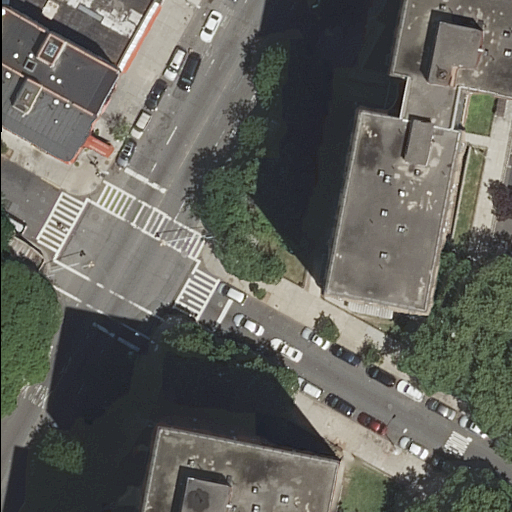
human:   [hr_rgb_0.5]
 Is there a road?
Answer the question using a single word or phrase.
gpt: yes

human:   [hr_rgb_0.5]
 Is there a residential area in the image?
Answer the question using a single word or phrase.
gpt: yes

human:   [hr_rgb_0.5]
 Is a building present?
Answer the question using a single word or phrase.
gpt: yes

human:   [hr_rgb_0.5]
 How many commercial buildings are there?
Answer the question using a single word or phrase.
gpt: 0

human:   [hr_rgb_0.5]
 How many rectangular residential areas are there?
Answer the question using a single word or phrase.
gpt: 0

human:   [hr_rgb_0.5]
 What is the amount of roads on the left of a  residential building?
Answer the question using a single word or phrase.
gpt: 2

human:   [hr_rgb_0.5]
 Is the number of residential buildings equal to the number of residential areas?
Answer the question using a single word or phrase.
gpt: no

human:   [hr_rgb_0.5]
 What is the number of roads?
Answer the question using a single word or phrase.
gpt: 2

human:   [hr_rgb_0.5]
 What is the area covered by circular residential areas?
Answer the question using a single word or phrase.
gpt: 0m2

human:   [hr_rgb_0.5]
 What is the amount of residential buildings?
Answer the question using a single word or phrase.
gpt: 6

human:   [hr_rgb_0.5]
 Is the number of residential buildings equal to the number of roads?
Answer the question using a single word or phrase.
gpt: no

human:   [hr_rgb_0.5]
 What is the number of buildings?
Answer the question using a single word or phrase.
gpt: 6

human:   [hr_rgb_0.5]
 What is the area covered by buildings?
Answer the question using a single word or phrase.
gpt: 2109m2

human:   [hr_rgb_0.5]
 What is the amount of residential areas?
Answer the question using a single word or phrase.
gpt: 1

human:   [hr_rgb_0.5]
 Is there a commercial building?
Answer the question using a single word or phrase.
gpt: no

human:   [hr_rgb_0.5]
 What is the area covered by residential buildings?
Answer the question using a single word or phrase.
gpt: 2109m2

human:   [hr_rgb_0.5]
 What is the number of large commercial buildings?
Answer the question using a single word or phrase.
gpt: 0

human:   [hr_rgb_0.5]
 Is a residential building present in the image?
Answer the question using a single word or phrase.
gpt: yes

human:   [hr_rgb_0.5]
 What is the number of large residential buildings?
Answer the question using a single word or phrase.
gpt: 1

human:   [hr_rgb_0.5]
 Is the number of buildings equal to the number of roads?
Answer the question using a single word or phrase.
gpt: no

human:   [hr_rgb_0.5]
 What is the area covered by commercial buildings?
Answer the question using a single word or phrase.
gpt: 0m2

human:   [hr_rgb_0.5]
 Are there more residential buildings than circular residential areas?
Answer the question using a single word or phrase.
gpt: yes

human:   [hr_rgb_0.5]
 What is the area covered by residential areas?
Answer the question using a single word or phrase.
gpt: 1191m2

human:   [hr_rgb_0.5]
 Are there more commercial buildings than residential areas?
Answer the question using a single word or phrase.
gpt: no

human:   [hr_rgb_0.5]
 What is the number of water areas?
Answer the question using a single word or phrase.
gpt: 0

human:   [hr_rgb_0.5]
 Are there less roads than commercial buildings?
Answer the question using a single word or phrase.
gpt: no

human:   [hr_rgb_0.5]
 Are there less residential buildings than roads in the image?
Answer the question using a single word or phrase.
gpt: no

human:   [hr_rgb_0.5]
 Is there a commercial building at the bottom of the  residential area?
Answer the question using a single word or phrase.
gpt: no

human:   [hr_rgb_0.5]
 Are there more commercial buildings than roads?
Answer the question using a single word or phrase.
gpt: no

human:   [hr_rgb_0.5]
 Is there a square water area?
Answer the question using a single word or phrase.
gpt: no

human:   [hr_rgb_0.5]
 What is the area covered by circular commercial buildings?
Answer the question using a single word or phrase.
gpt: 0m2

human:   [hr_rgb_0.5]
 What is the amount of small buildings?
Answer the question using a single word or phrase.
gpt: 1

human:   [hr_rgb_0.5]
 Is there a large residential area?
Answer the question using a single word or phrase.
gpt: yes

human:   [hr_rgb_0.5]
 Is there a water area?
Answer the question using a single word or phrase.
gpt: no

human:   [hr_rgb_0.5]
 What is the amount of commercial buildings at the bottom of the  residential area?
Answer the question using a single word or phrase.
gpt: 0

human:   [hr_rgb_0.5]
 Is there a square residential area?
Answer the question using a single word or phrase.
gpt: no

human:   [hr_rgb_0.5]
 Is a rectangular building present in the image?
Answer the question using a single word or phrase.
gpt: yes

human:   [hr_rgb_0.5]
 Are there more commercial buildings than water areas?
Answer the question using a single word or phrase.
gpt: no

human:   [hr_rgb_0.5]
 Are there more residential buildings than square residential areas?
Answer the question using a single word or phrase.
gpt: yes

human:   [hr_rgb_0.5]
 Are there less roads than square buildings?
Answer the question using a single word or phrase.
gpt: no

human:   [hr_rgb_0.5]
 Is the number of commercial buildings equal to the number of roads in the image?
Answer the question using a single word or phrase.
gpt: no

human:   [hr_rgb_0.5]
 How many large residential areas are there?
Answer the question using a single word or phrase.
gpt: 1

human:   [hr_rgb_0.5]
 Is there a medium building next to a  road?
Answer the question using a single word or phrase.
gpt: yes

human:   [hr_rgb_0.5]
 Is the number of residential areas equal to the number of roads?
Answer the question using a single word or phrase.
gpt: no

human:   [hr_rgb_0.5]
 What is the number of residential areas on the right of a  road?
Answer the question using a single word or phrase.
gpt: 1

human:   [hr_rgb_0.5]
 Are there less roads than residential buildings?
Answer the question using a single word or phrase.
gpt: yes

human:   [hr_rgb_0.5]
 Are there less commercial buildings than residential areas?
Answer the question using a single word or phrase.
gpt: yes

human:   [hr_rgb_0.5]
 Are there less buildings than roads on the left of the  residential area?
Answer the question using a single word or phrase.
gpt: no

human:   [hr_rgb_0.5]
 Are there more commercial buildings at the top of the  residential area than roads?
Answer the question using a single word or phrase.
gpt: no

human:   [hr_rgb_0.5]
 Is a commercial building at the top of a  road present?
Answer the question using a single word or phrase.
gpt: no

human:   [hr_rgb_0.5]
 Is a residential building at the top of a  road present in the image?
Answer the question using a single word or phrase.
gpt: yes

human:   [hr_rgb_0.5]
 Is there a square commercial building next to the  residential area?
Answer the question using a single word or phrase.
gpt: no

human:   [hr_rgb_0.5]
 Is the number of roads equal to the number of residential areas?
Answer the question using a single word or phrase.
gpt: no

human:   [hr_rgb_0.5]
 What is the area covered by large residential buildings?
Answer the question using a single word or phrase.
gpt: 1153m2

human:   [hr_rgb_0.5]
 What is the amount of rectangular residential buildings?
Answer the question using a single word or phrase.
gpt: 5

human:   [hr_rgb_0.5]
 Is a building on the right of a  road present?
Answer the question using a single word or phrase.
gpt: yes

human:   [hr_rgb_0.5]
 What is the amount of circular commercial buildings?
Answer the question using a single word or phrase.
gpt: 0

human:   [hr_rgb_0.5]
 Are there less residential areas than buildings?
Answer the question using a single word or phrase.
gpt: yes

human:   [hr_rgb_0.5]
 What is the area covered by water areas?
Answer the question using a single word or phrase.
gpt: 0m2

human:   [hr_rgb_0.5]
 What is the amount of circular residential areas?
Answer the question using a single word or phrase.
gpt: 0

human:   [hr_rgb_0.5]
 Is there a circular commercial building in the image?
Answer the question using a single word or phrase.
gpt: no

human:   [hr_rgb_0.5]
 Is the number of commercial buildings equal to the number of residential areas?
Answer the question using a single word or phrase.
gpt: no

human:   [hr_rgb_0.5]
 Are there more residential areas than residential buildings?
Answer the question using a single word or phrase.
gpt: no

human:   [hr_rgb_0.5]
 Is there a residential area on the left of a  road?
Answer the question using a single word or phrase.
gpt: no